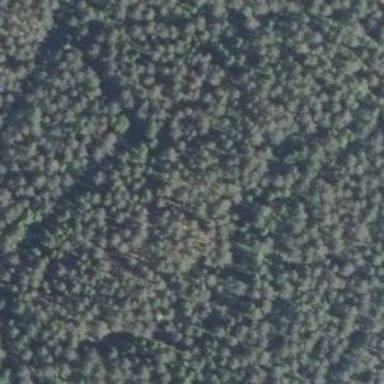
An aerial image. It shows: Needle-leaved woodland.